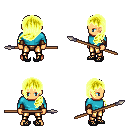
a pixel art fantasy rpg character, male body template, human, tanned skin, teal long-sleeve shirt, gold greaves, gold left-swept hairstyle, cloth bracers, ghillies, spear, four views (front, back, left, right), 2x2 character sprite sheet, small pixel art, hard edges, no anti-aliasing